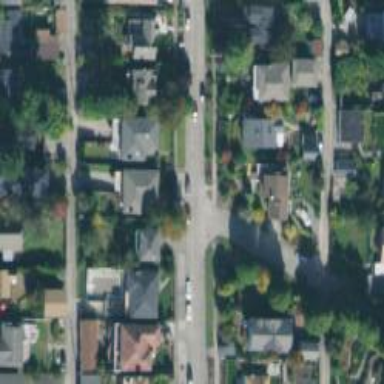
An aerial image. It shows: Residential road with sidewalk on the left.